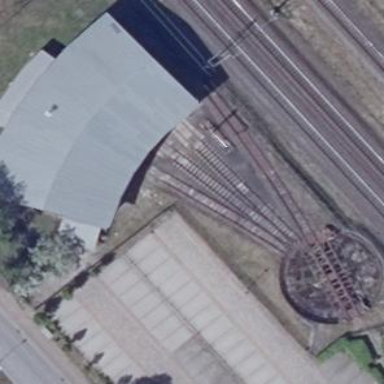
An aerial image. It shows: Transportation building serving as train attraction.